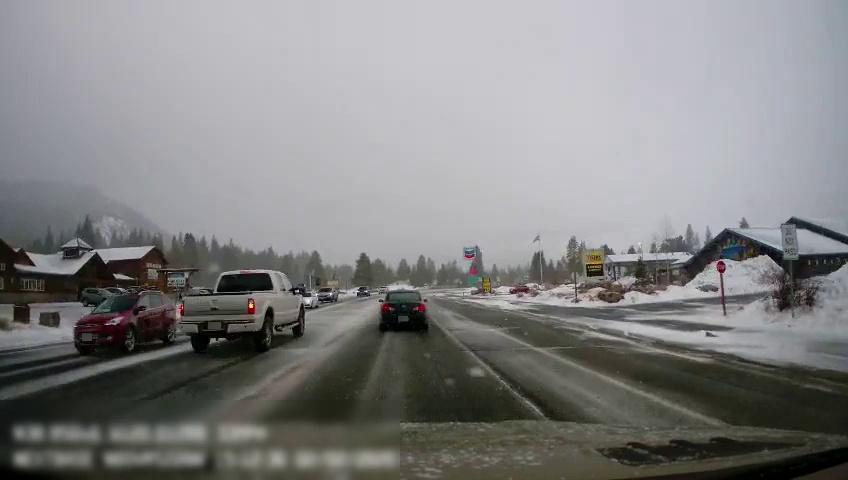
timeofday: Day
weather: Snowy
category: Drivable Space
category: Vehicles | SUV
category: Vehicles | SUV
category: Vehicles | Car
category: Vehicles | Truck
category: Vehicles | SUV
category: Vehicles | Car
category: Vehicles | SUV
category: Vehicles | SUV
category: Vehicles | SUV
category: Vehicles | SUV
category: Vehicles | SUV
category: Vehicles | Car
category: Traffic | Signs
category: Traffic | Signs